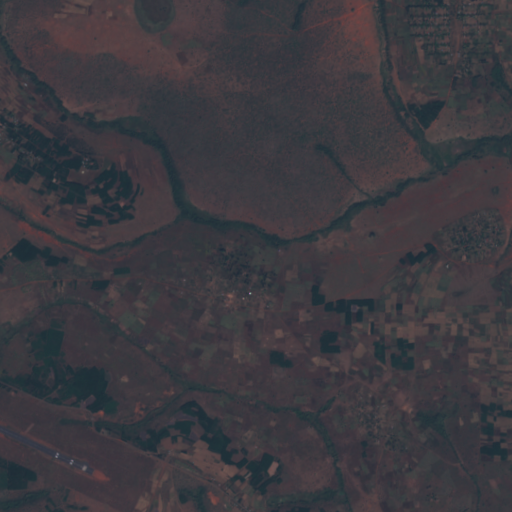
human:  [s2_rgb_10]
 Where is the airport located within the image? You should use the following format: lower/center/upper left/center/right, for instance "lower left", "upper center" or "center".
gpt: The airport is located in the lower left of the image.
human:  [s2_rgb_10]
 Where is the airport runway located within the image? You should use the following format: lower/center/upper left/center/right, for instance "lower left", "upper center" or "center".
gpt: The airport runway is located in the lower left of the image.
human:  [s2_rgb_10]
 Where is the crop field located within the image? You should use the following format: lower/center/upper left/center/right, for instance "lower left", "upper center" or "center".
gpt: The crop field is located in the left of the image.
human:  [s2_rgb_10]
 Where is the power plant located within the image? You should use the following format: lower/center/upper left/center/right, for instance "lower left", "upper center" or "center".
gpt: There is no power plant in the image.